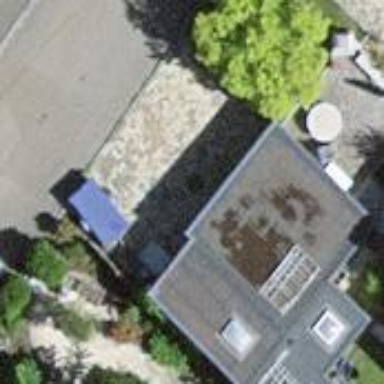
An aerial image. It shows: Detached building.